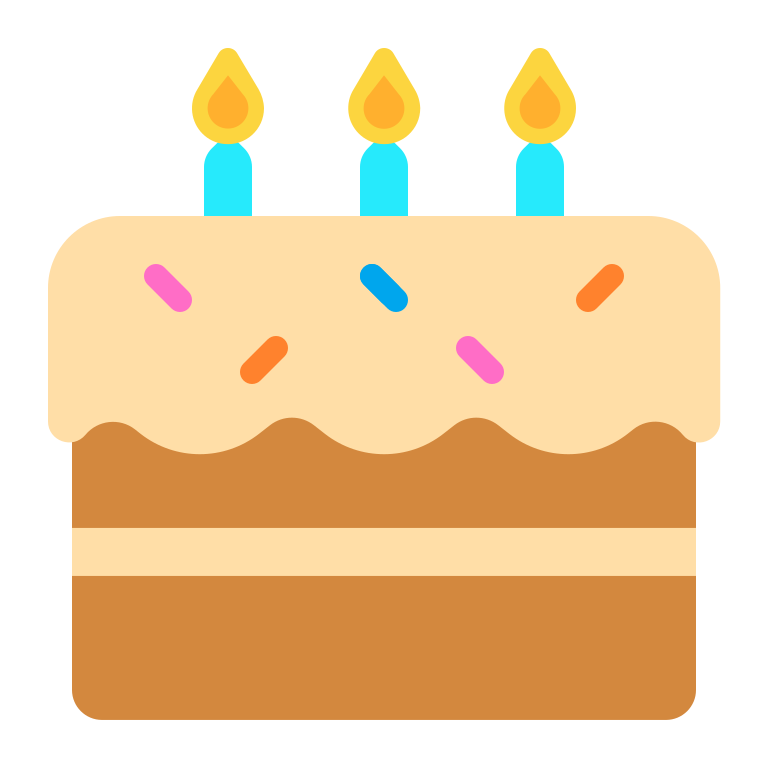
birthday cake flat